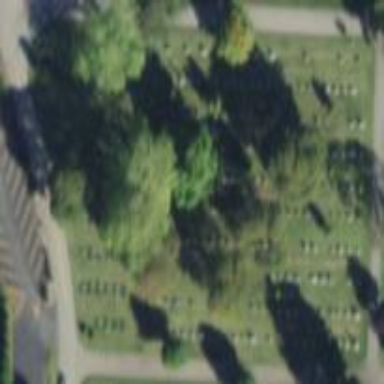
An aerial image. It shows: Historical memorial located in graveyard.